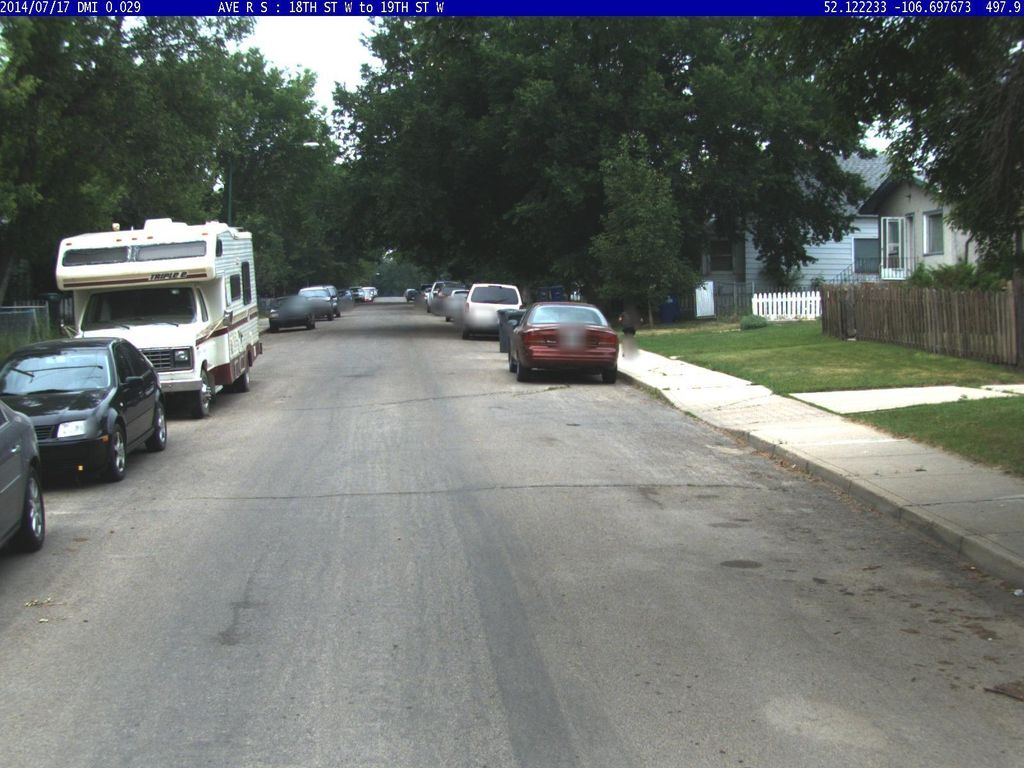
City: saskatoon